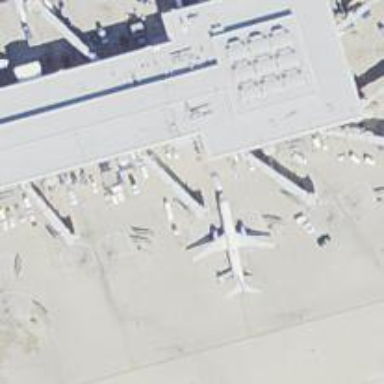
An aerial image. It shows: Airport gate.